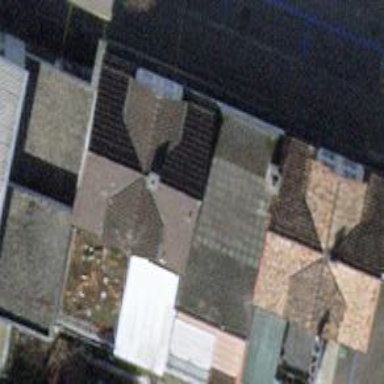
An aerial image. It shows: Beauty shop.